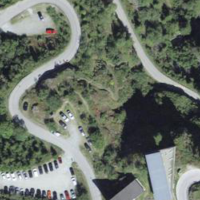
EUNIS habitat code: 31
Species observed at this site:
Parnassia palustris
Cupido minimus
Cyaniris semiargus
Pyrrhocorax graculus
Callophrys rubi